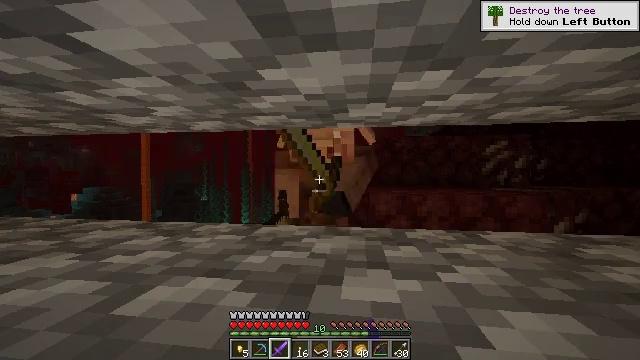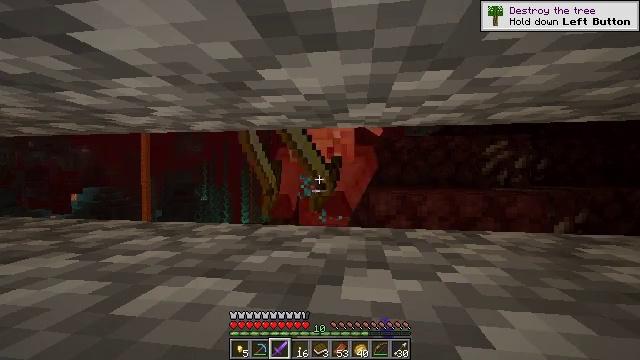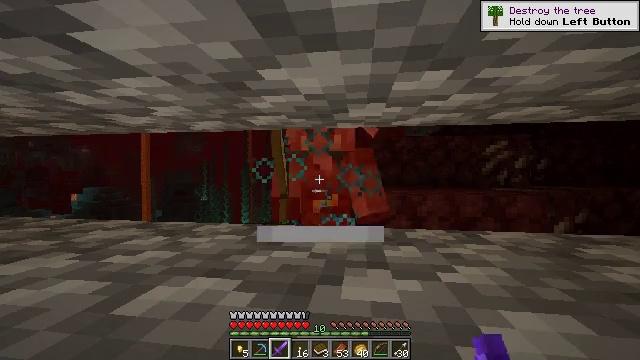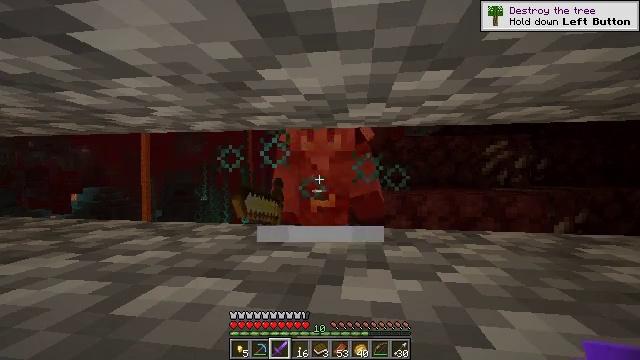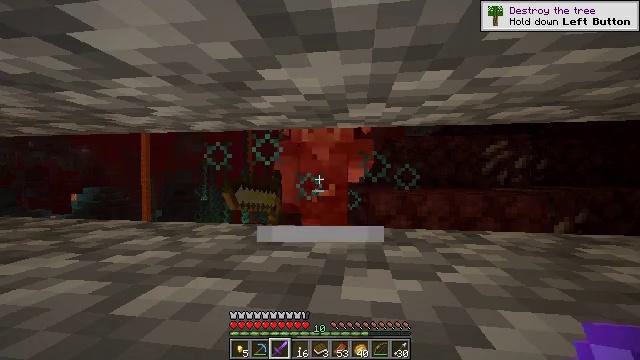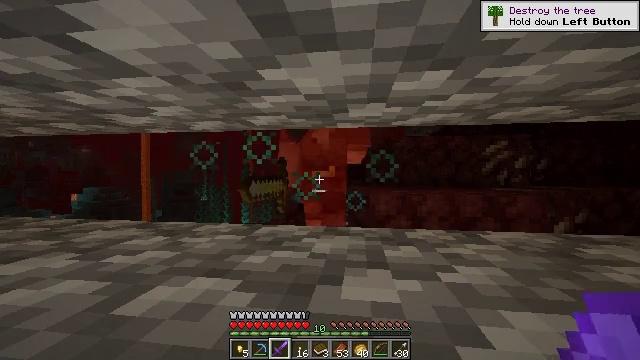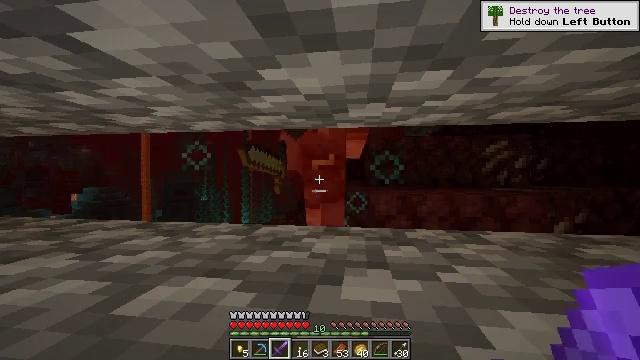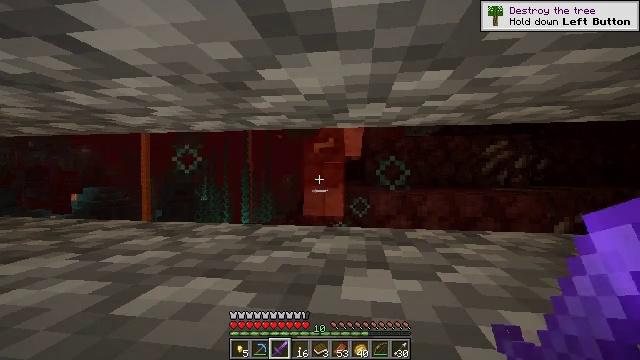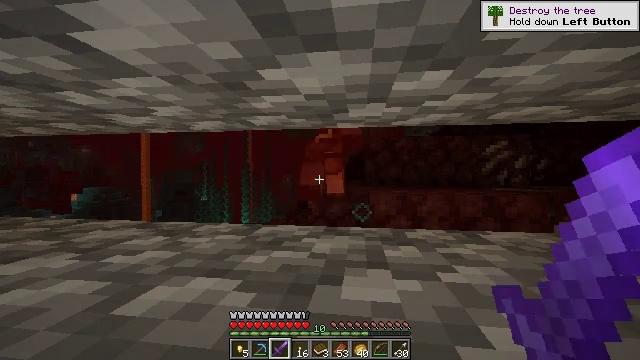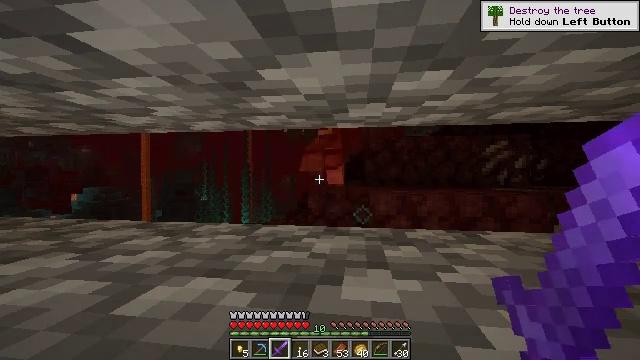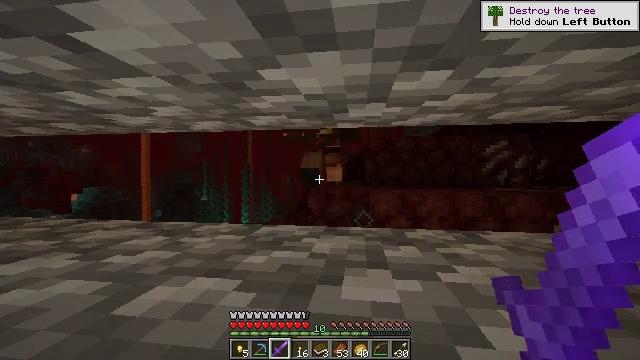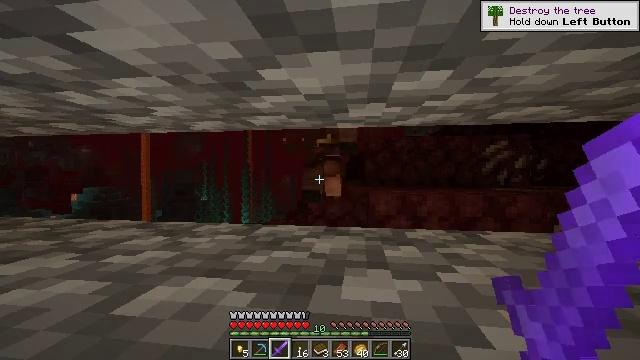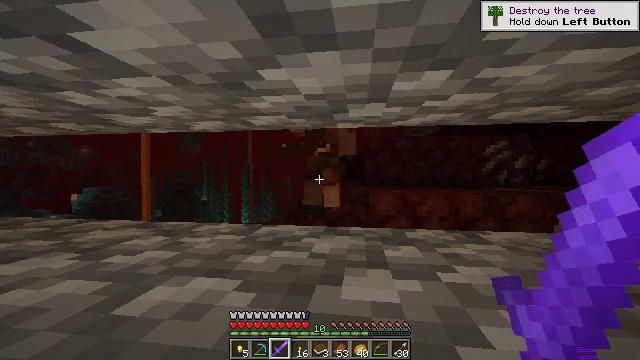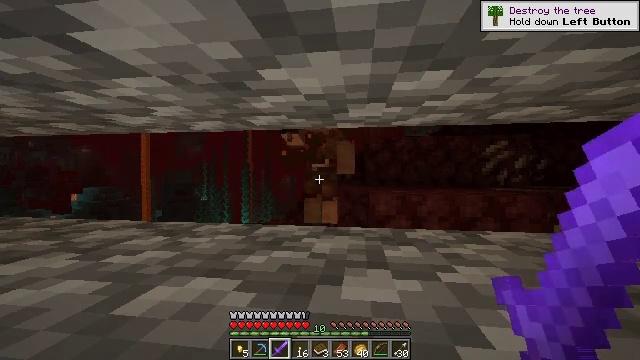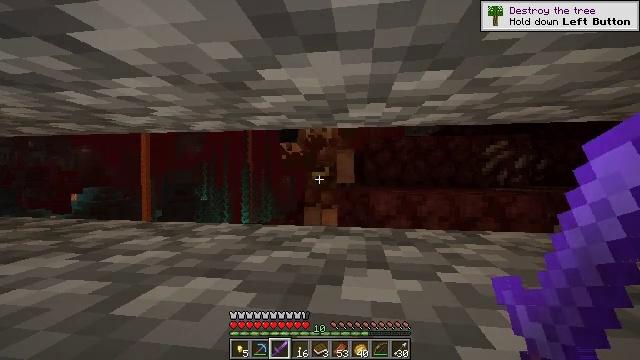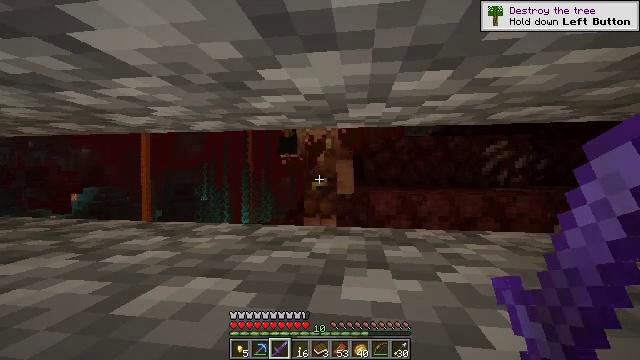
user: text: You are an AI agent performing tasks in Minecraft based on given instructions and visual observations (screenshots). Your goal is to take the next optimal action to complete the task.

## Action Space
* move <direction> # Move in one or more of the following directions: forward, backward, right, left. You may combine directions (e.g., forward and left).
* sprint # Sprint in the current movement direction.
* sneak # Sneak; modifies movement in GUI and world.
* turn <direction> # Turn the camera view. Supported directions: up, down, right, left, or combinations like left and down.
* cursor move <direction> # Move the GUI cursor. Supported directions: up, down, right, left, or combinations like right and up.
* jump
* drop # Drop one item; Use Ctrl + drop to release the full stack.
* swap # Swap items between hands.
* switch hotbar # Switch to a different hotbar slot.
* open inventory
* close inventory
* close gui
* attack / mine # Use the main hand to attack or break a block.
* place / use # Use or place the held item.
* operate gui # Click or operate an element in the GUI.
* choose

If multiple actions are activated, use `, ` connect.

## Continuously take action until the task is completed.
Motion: motion action
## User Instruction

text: Combat the piglin.
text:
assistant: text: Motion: no_op
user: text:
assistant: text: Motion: no_op
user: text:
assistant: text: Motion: no_op
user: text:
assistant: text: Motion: no_op
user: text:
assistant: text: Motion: no_op
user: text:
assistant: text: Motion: no_op
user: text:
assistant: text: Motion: no_op
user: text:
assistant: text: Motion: no_op
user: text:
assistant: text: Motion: no_op
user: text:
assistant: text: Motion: no_op
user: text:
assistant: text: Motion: no_op
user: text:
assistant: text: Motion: no_op
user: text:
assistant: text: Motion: no_op
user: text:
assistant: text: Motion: no_op
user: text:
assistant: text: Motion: no_op
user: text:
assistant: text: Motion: no_op
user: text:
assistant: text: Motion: no_op
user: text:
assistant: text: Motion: no_op
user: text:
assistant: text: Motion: no_op
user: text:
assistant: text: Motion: no_op
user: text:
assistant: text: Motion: no_op
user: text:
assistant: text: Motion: no_op
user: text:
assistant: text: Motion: no_op
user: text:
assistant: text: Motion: no_op
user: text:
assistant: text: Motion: no_op
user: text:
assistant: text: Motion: attack / mine
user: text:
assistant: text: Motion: attack / mine
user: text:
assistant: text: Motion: attack / mine
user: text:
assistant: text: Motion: no_op
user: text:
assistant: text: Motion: no_op